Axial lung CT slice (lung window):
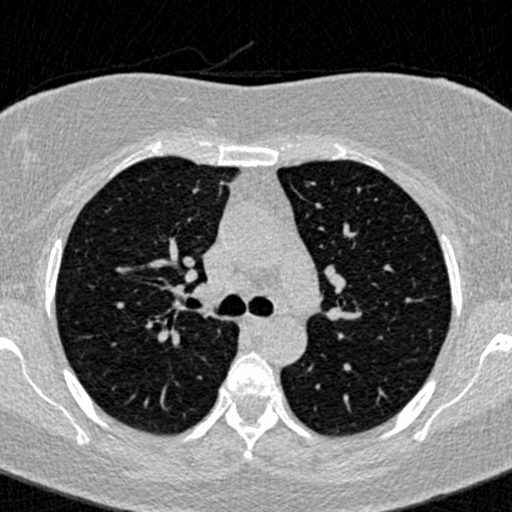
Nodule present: no